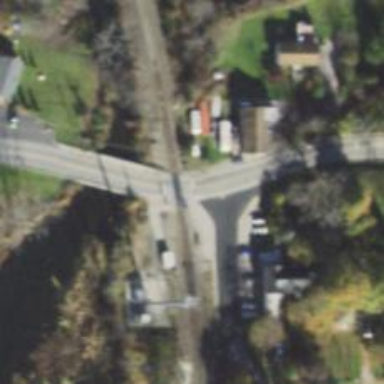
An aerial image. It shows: Level railway crossing with lights and barriers.